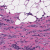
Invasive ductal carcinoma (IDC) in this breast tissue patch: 1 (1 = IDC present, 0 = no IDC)